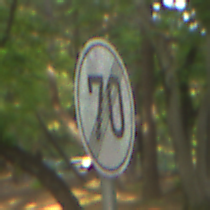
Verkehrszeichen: EndeGeschwindigkeit70
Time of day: MorningAfternoon
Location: Outdoor (RoadRail)
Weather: Clear
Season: NotSpecified
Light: Natural